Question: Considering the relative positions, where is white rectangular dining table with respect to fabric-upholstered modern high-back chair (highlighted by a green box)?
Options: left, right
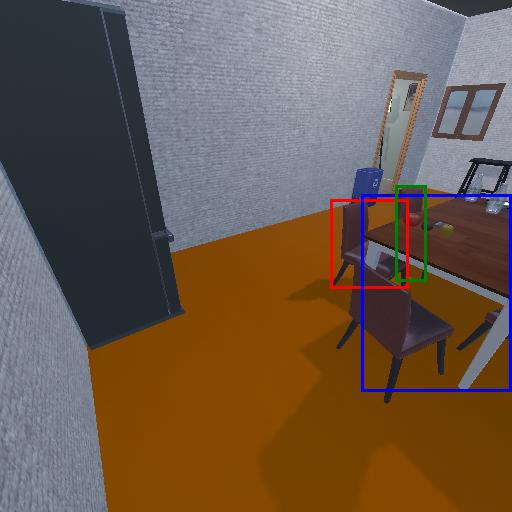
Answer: left